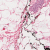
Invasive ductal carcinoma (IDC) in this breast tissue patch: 0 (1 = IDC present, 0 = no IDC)